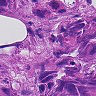
Metastatic tissue present: yes